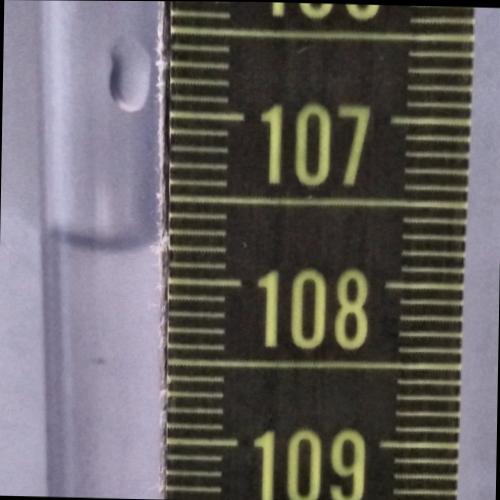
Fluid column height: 107.8 cm